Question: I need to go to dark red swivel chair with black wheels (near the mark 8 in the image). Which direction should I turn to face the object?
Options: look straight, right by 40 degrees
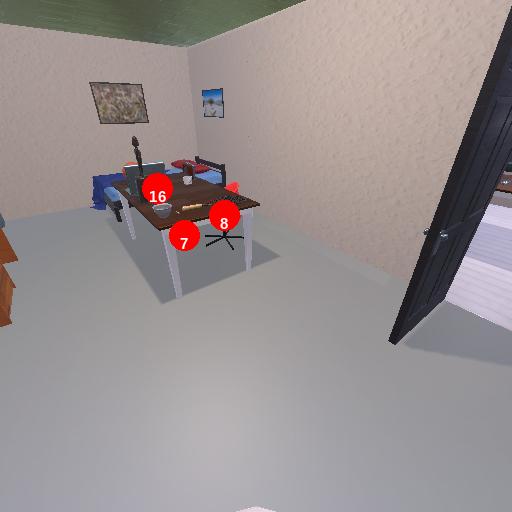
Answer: look straight